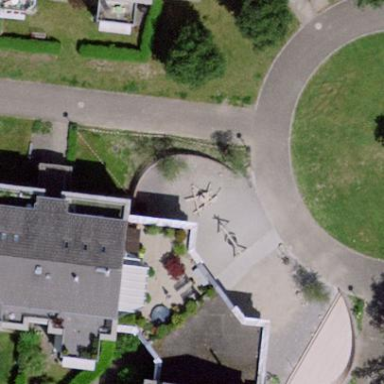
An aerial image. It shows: Residential building with apartments. The building has flat roof.